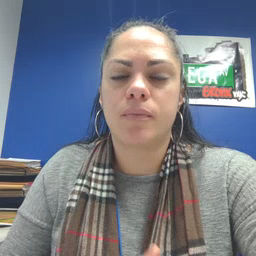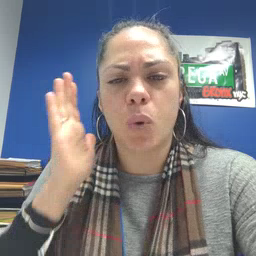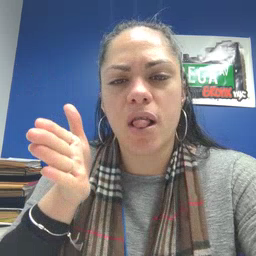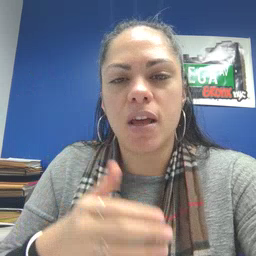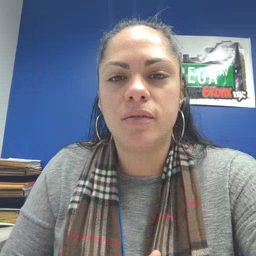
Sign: will